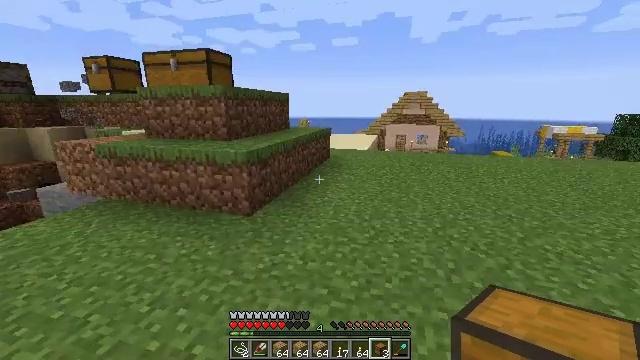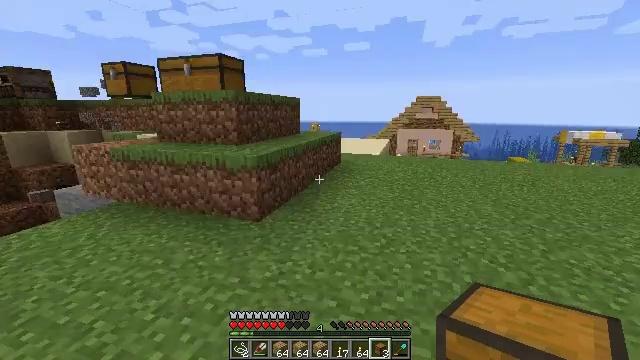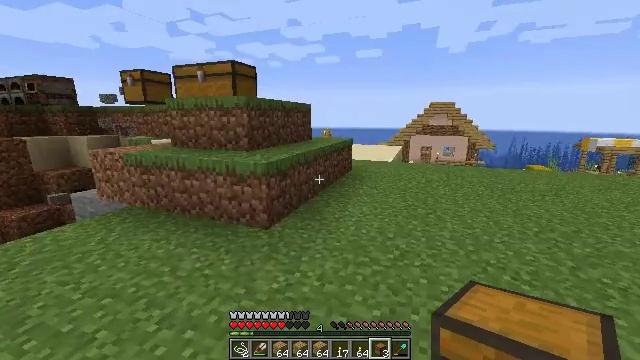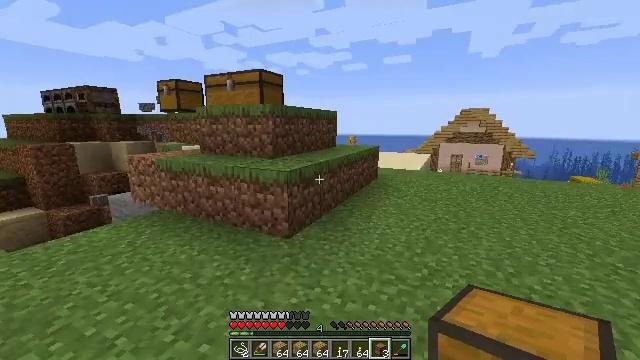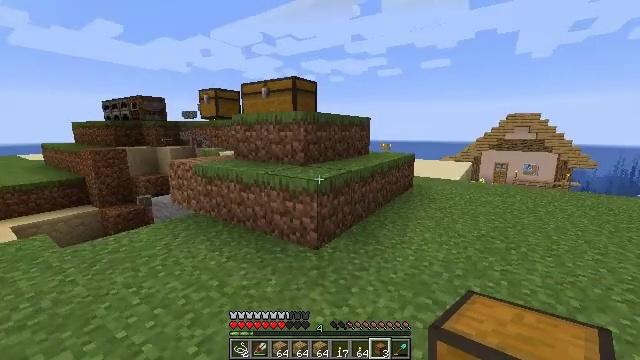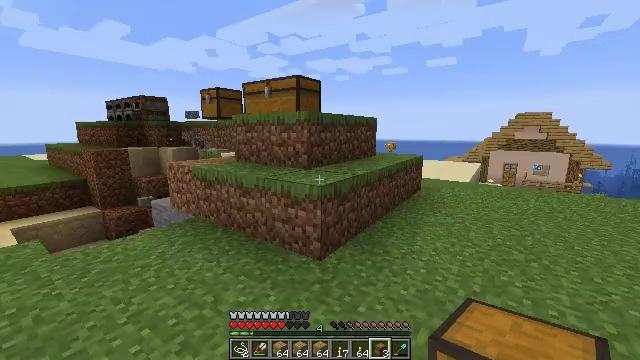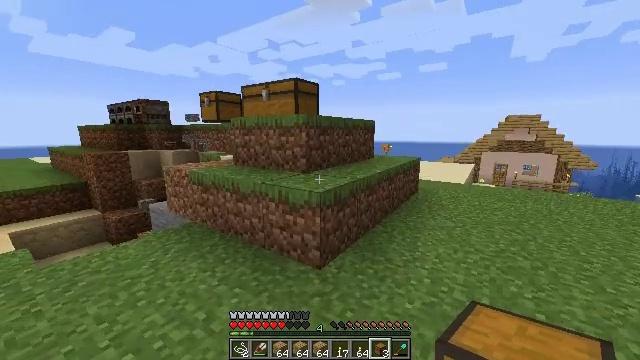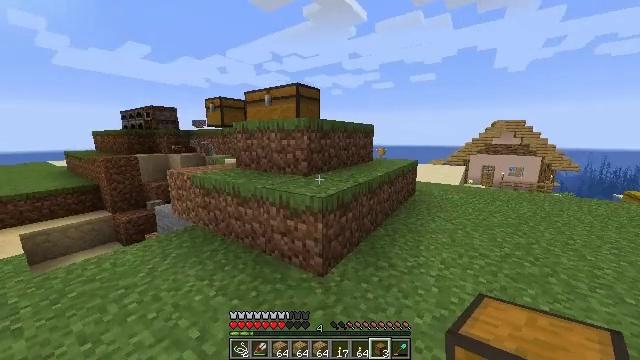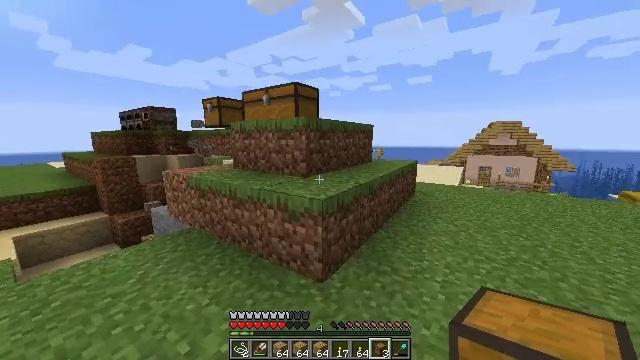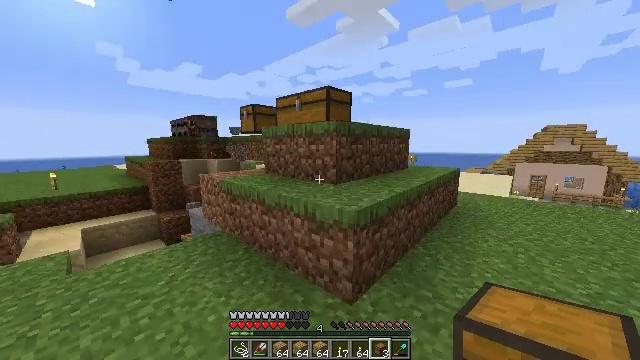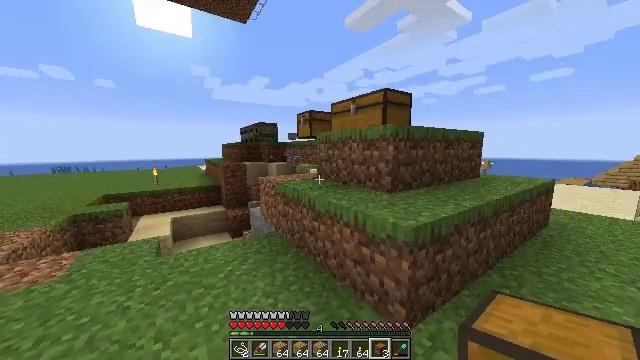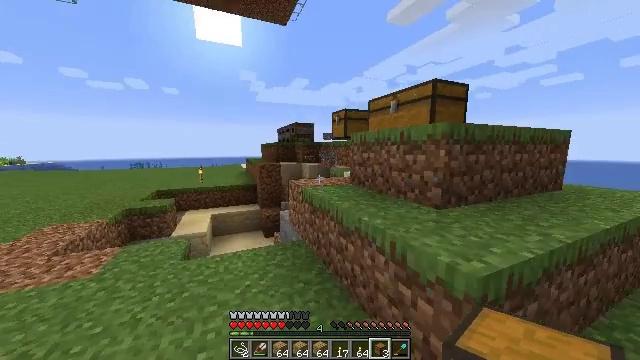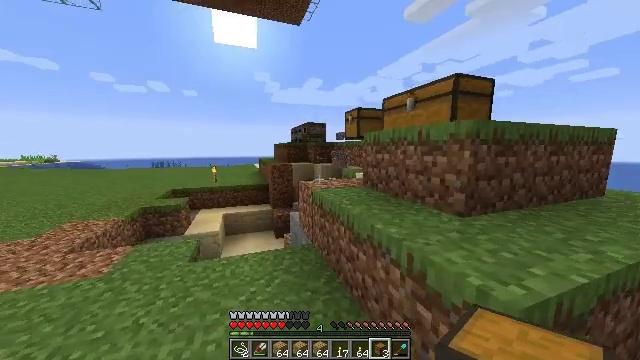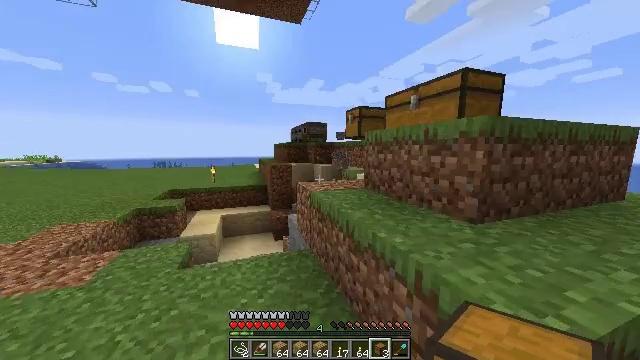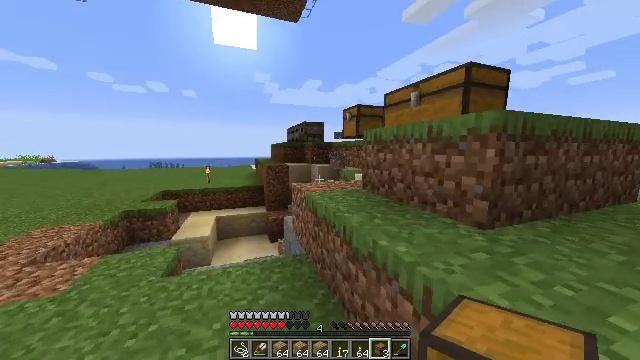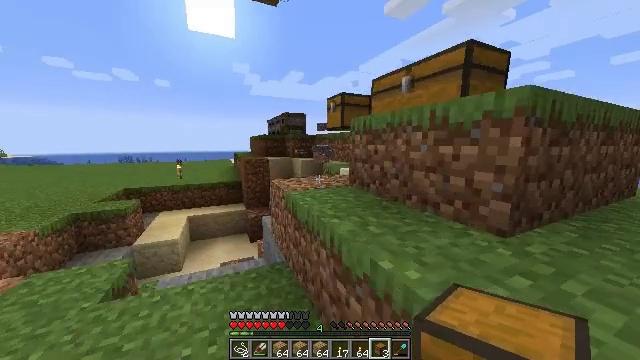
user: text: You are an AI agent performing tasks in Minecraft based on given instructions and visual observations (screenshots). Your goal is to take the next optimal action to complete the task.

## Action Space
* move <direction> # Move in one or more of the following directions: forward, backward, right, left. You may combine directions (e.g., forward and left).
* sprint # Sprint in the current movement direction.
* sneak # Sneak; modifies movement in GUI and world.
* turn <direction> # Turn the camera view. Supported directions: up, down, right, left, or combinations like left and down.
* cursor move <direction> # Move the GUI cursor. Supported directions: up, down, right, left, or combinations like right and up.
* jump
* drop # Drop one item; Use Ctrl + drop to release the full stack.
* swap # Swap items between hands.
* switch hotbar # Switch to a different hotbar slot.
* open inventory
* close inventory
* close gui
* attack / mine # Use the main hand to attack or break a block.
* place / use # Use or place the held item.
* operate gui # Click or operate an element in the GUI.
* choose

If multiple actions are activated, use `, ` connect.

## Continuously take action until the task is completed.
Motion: motion action
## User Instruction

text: Drop a brown bed.
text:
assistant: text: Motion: move forward, turn left
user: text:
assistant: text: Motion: move forward, turn left and up
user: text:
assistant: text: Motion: move forward, turn left and up
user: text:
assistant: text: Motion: move forward, turn left and up
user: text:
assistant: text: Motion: move forward, sprint, turn left
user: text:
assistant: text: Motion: move forward, sprint
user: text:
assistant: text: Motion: move forward, sprint
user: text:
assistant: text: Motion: move forward, sprint
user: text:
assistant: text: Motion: move forward, turn left and up
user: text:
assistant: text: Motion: move forward, turn left and up
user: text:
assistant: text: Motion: move forward, sprint, turn left
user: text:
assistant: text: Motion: move forward, sprint, turn left
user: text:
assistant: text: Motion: move forward, sprint
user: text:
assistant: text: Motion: move forward, sprint
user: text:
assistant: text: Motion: move forward, turn right and down
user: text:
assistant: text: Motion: move forward, turn right and down, jump
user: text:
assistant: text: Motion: move forward, jump
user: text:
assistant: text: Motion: move forward, jump
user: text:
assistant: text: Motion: move forward, jump
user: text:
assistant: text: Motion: move forward, jump
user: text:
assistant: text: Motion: move forward, jump
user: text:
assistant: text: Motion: move forward, turn down, jump
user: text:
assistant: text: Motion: move forward, turn down, jump
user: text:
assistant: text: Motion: move forward, turn down, jump
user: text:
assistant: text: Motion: move forward, sprint, turn down, jump
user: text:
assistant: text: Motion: move forward, sprint, turn left and down, jump
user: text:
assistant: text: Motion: move forward, sprint, turn left and down, jump
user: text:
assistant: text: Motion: move forward, sprint, turn left and down, jump
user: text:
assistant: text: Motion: move forward, turn left and down, jump
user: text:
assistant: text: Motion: move forward